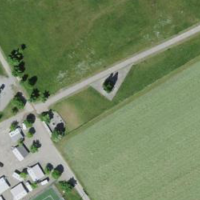
EUNIS habitat code: 53
Species observed at this site:
Silene nutans